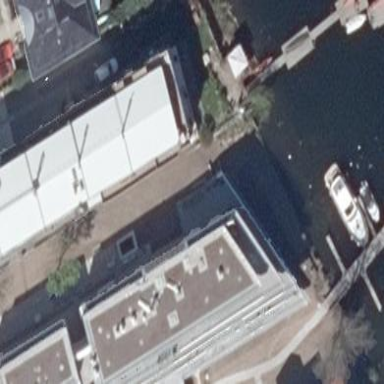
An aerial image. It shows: Building with gabled roof. The roof is gray in color.